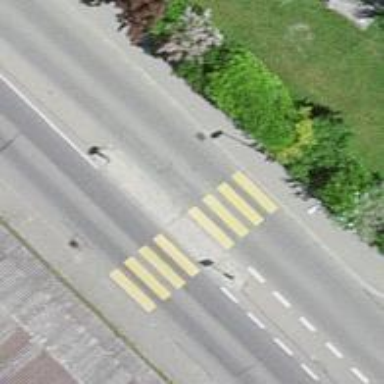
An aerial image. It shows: Marked crossing with pedestrian island.